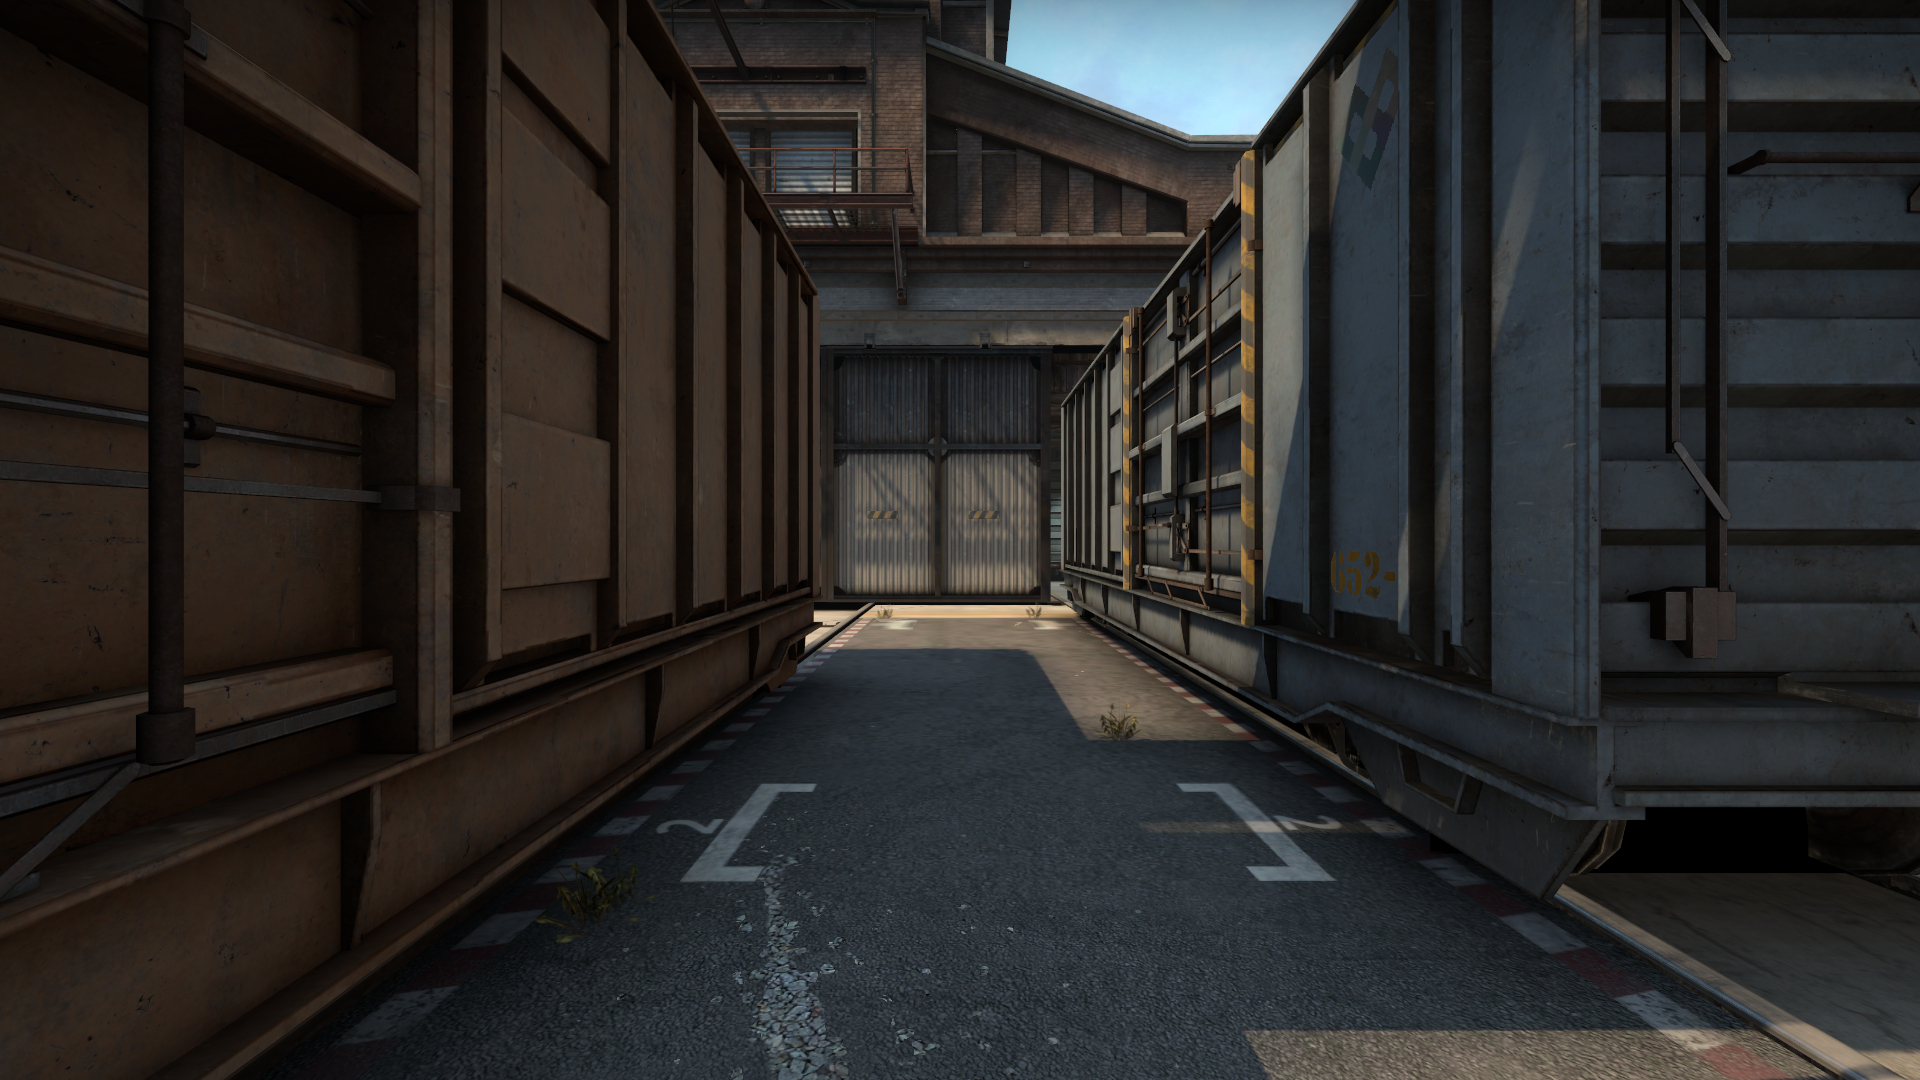
Map: de_train